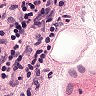
Metastatic tissue present: yes